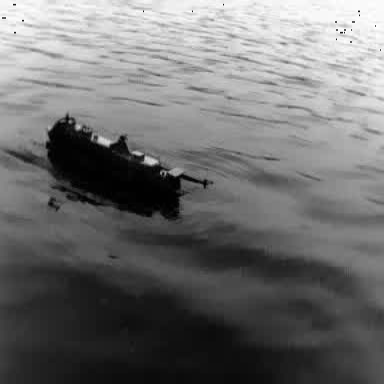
There is a container_ship in the infrared image.